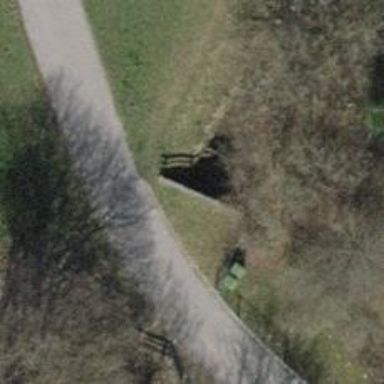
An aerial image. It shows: Tunnel.